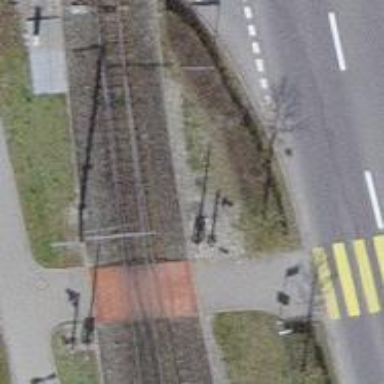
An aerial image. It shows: Railway switch.